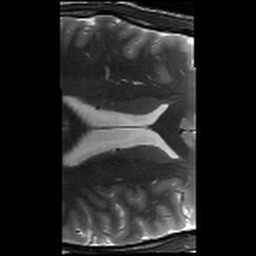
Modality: T2w
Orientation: axial
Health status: healthy
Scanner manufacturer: siemens
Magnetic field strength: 3 T
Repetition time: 8.02 s
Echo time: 0.08 s